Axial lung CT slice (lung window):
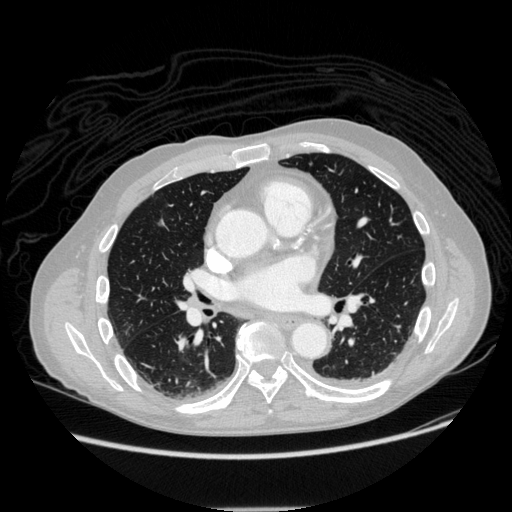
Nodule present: yes
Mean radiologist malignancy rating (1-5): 1